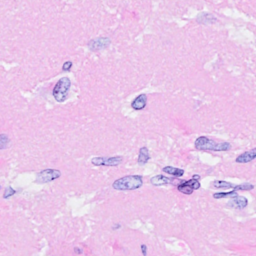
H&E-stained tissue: Breast